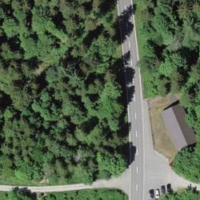
EUNIS habitat code: 41
Species observed at this site:
Cirsium arvense